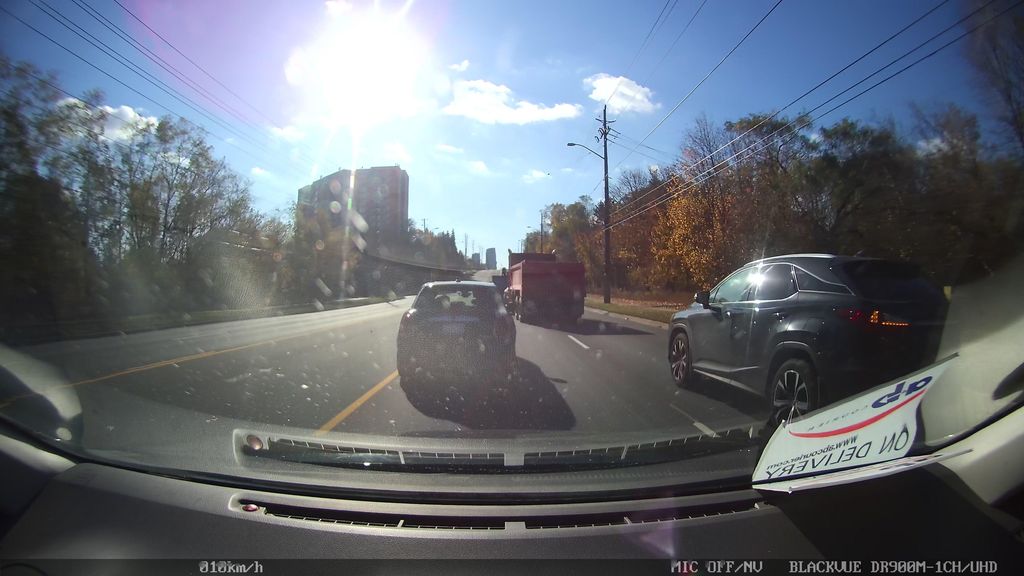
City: toronto